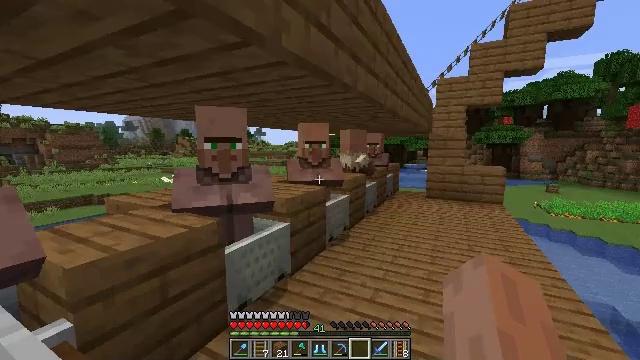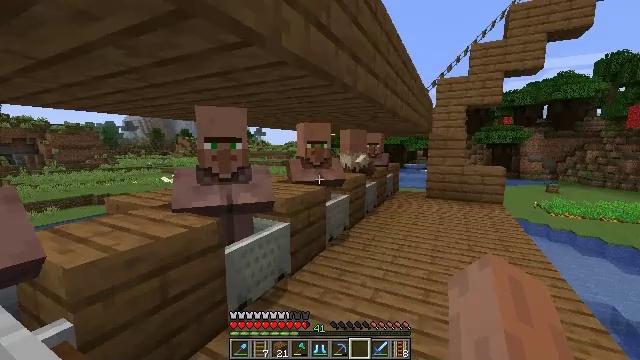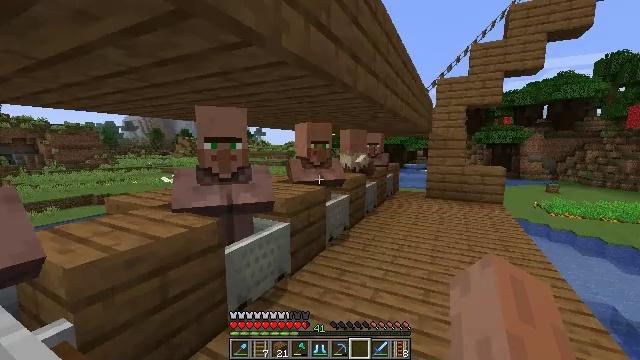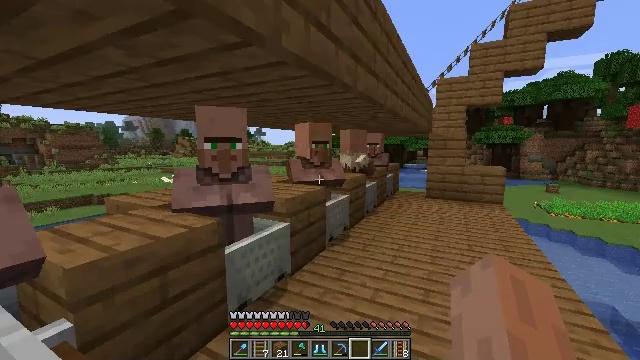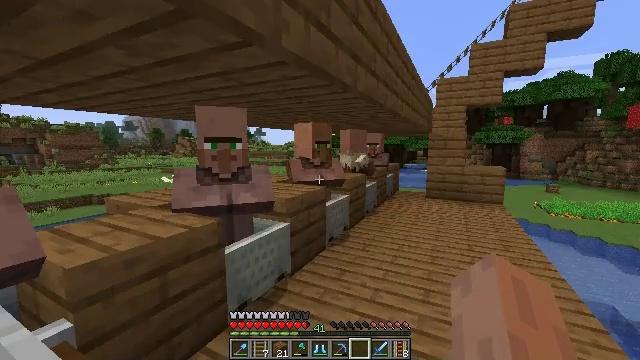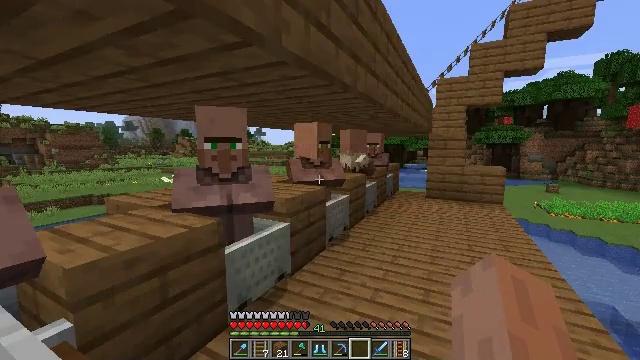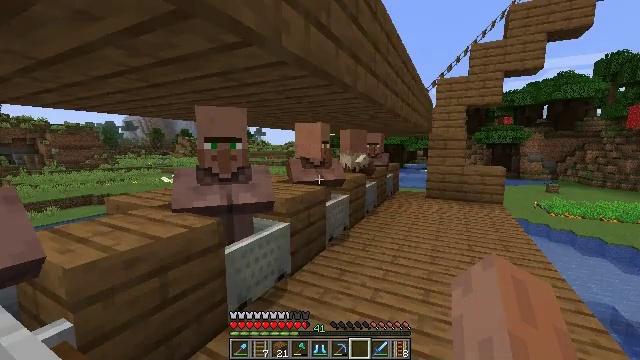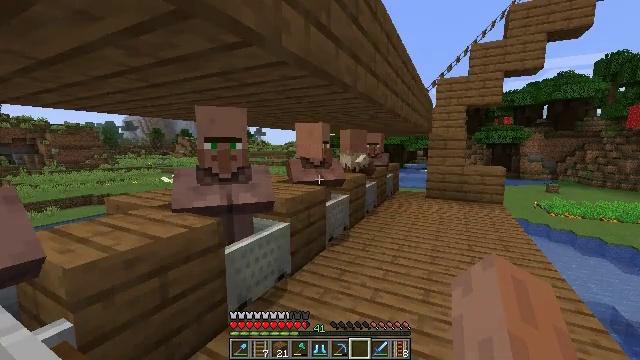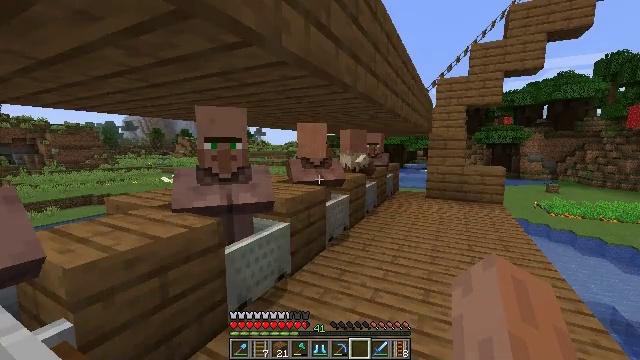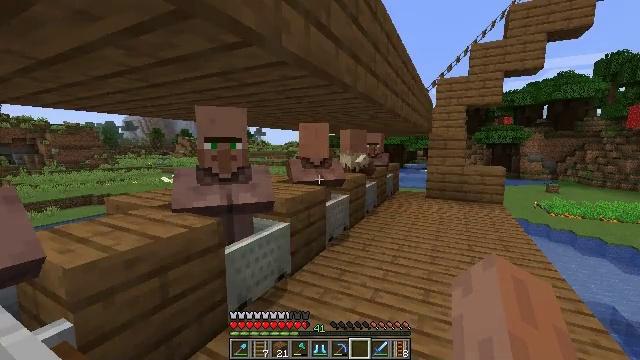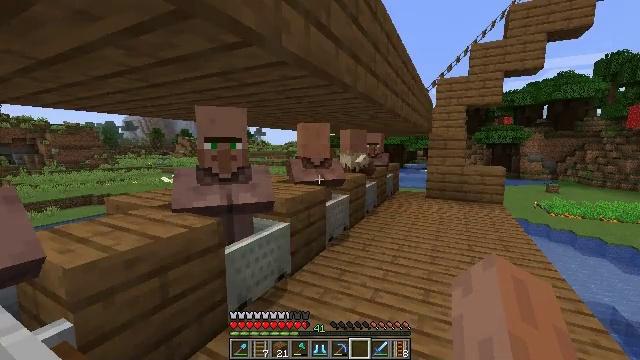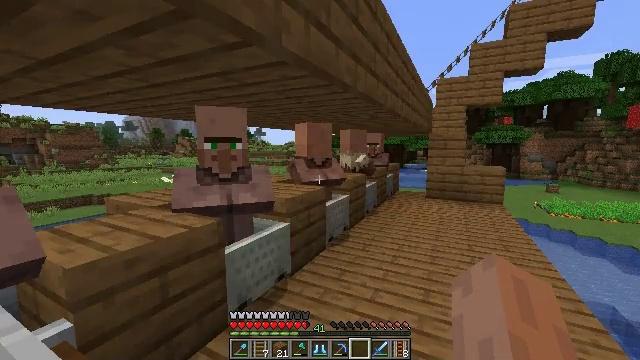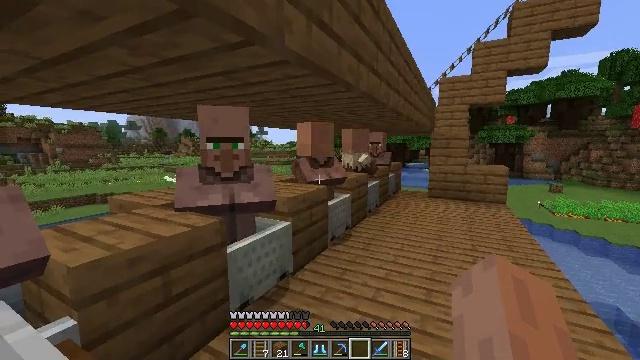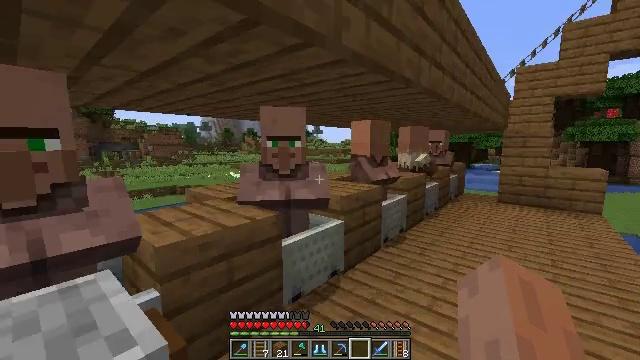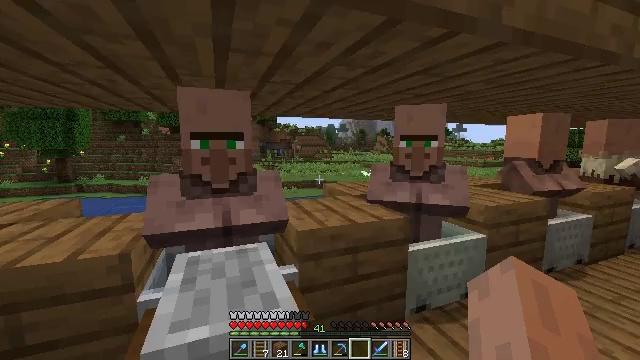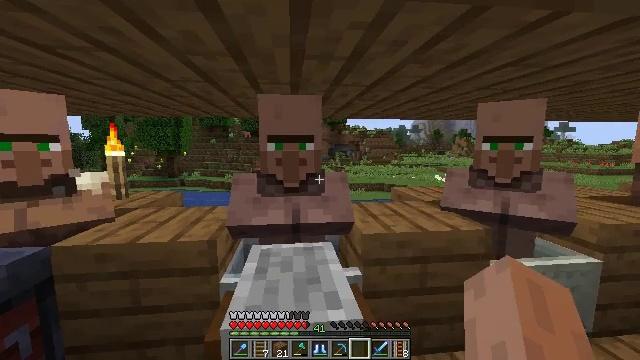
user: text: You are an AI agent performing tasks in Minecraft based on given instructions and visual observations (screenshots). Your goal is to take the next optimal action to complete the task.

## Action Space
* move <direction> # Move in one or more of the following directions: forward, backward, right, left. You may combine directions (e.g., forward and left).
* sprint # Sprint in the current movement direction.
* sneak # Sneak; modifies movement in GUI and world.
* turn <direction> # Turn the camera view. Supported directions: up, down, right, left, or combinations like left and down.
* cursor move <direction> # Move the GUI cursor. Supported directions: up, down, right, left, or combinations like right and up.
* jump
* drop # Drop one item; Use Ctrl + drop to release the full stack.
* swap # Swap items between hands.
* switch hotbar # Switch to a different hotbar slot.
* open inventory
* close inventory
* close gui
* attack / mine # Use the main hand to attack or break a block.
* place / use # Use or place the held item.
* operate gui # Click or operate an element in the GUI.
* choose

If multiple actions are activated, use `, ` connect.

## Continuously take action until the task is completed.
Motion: motion action
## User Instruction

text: Recycle the grindstone by mining it.
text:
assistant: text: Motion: no_op
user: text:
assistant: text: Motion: no_op
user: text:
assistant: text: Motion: no_op
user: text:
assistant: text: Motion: no_op
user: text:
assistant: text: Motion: no_op
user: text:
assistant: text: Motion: no_op
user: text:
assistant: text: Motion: no_op
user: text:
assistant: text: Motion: no_op
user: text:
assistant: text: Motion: no_op
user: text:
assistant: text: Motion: no_op
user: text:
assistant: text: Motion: no_op
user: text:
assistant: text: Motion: no_op
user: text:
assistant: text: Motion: turn left
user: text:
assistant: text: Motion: turn left
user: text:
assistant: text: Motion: turn left
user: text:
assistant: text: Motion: no_op
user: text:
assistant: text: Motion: no_op
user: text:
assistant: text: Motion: no_op
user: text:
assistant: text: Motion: no_op
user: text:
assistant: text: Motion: no_op
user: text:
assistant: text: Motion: no_op
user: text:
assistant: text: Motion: no_op
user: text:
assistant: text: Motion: no_op
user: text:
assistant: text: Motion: no_op
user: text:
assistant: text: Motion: no_op
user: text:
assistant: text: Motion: no_op
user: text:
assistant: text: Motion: no_op
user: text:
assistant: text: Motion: no_op
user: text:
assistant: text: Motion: no_op
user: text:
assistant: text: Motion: no_op